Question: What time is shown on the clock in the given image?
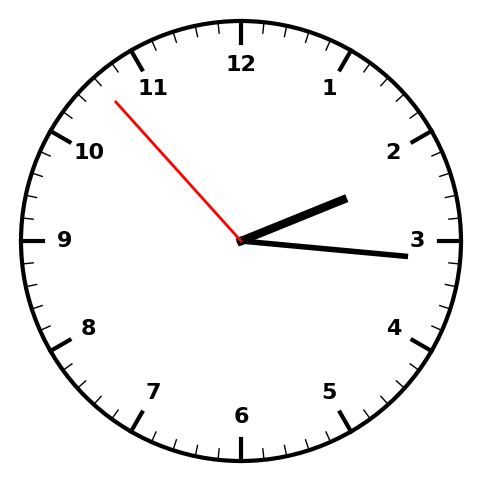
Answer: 02:15:53